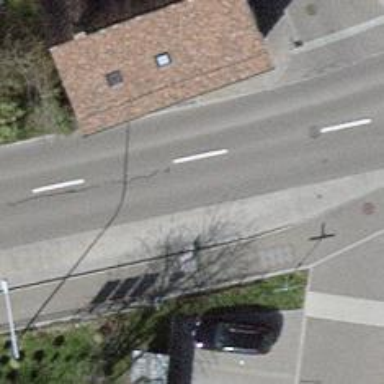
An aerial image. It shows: Bus stop with designated public transport stop position.